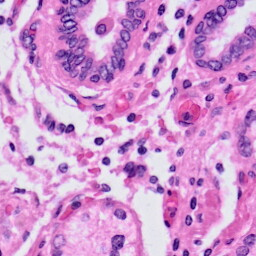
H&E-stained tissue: Prostate